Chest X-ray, PA view. Patient: 49 years old, sex M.
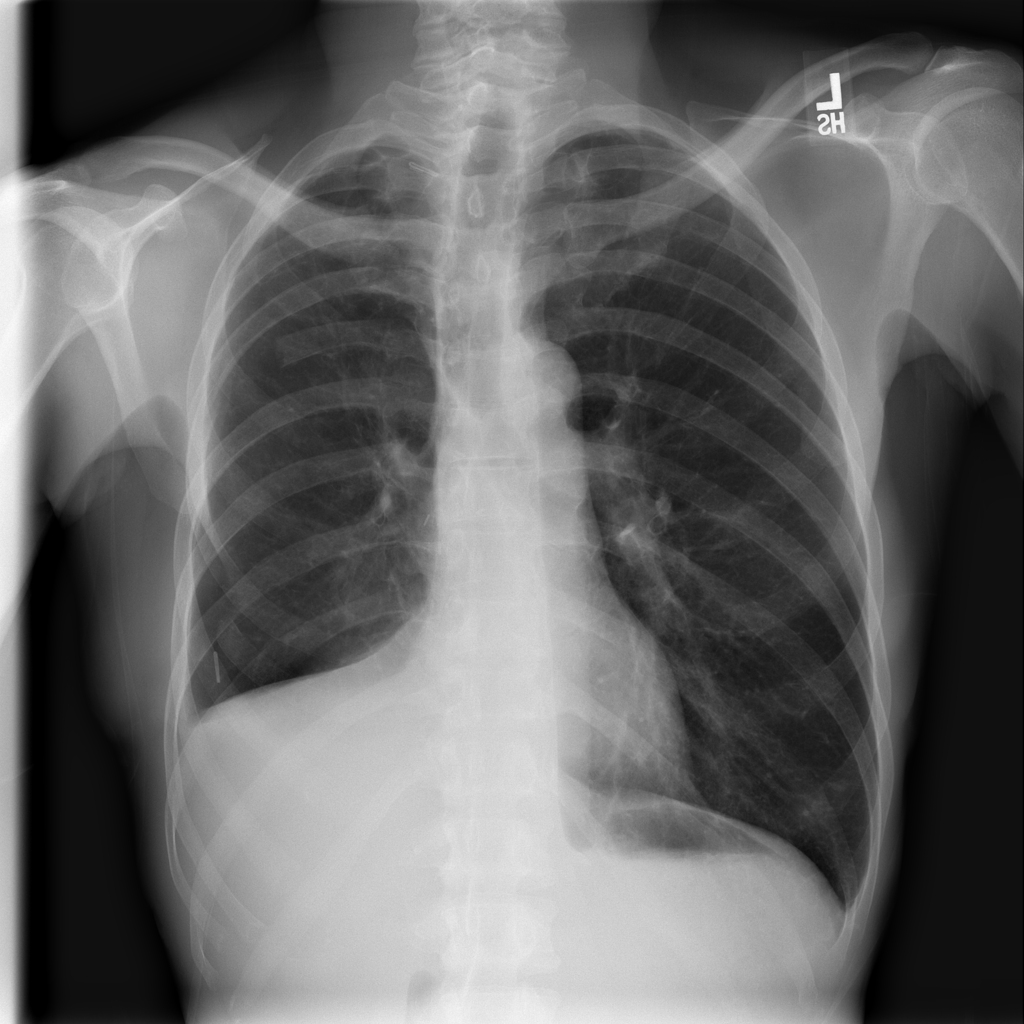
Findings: Effusion, Infiltration